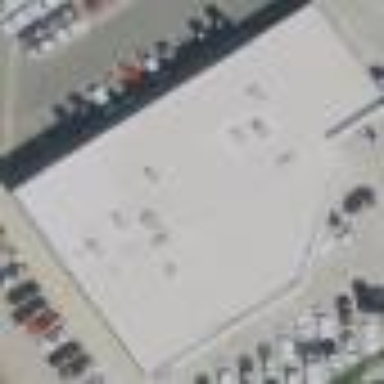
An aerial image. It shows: Building housing car shop.